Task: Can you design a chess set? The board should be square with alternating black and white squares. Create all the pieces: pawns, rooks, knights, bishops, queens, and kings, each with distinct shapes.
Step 2927:
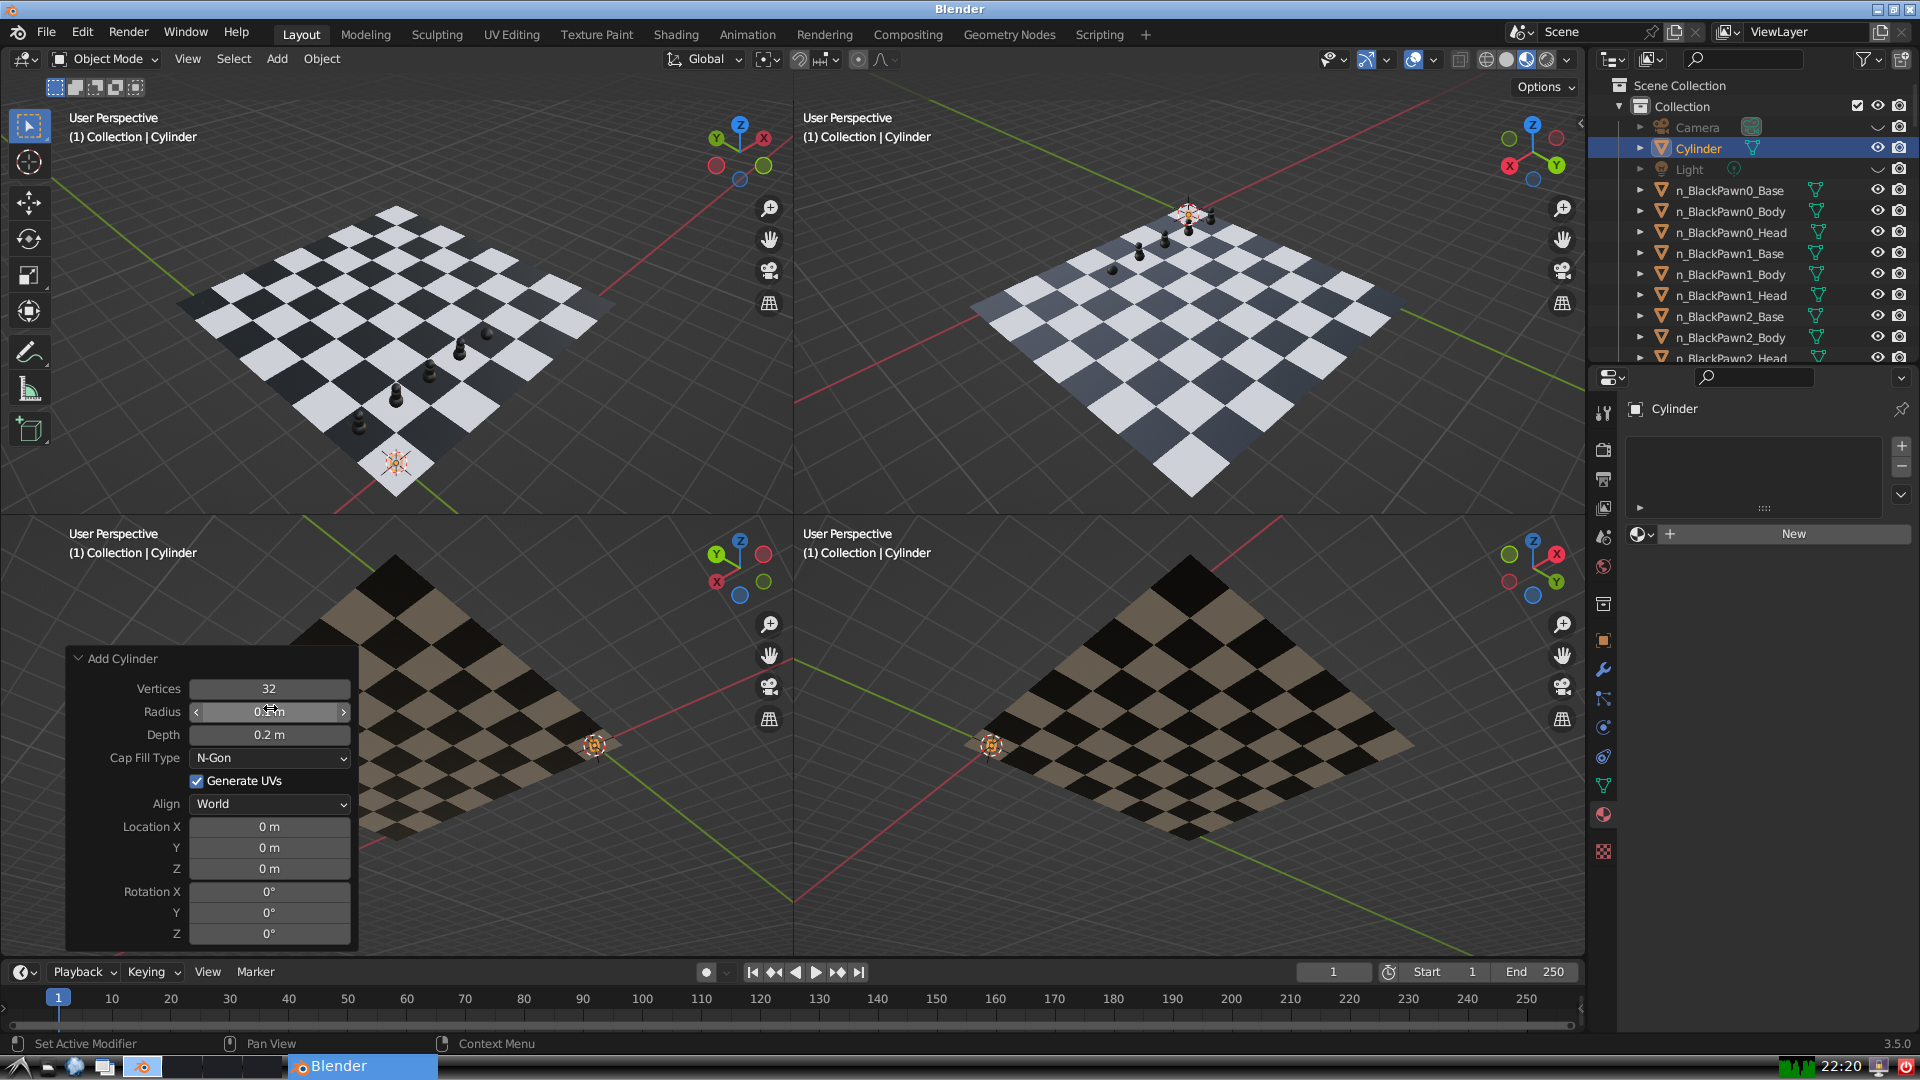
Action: {"mouse_move": [960, 540]}